Question: I've got the following code that successfully loads a garment. Chrome ember inspector shows that both Garment and its related model have loaded but I can't seem to display the related model (garment_colors) in the template.
Would really appreciate any help!
'{{log garment_colors}}' logs an empty array 'Class {type: function, content: Array[0], store: Class, _changesToSync: OrderedSet, loadingRecordsCount: 0...}__ember1410723197678: "ember522"__ember_meta__: Object__nextSuper: undefined_changesToSync: OrderedSetcontent: Array[0]isLoaded: trueisPolymorphic: undefinedloadingRecordsCount: 0name: "garment_colors"owner: Classstore: ClasstoString: function () { return ret; }type: App.GarmentColor__proto__: Object ember-1.7.0.js:14463'

'''
var attr = DS.attr,
belongsTo = DS.belongsTo,
hasMany = DS.hasMany;
App.Garment = DS.Model.extend({
name: attr(),
brand: attr(),
description: attr(),
materials: attr(),
garment_colors: hasMany('garmentColor')
});
App.GarmentColor = DS.Model.extend({
name: attr(),
color: attr(),
garment: belongsTo('garment')
});
App.DesignerRoute = Ember.Route.extend({
model: function(params) {
return this.store.find('garment',params.id);
},
setupController: function(controller, model) {
controller.set('content', model)
console.log(model);
},
});
'''
My json
'''
{
"garment":{
"id":2,
"name":"Ultra shirt",
"brand":"Gildan",
"description":"this is the description",
"materials":"5.6 oz. 50% preshrunk cotton, 50% polyester.",
"garment_color_ids":[
66,
67,
68
]
},
"garment_colors":[
{
"id":66,
"name":"Purple",
"color":"#4f237a"
},
{
"id":67,
"name":"Light Blue",
"color":"#89b4df"
},
{
"id":68,
"name":"Carolina Blue",
"color":"#91b0e6"
}
]
}
'''
Template - other attributes like name and brand display properly.
'''
<script type="text/x-handlebars" data-template-name="designer">
{{outlet}}
<div id="product-details">
<h4>Style</h4>
<p id="name">{{name}}</p>
<p id="brand">{{brand}}</p>
<p id="description">{{description}}</p>
<p id="materials">{{materials}}</p>
<h4>Color</h4>
{{log garment_colors}}
<div id="color-list">
{{#each garment_colors}}
<label class="btn" style="background-color:{{color}}">
<input type="radio" name="color" value="{{name}}">
</label>
{{/each}}
</div>
</div>
</script>
'''
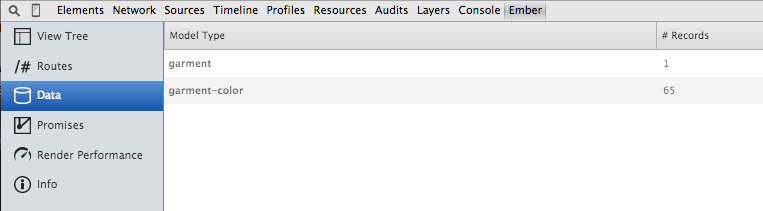
Answer: The 'RESTAdapter' expects the attribute name to be 'garment_colors'.
'''
"garment_colors":[
66,
67,
68
]
'''
Adding in values like this isn't supported in handlebars, depending on certain versions it will add metamorph tags into the html.
'''
<label class="btn" style="background-color:{{color}}">
<input type="radio" name="color" value="{{name}}">
</label>
'''
You'll either need to make it unbound, which will inject it right into the template, but won't be bound to the model.
'''
<label class="btn" style="background-color:{{unbound color}}">
<input type="radio" name="color" value="{{unbound name}}">
</label>
'''
Or you'll need to use bind-attr to bind the attribute to the property
'''
<label class="btn" {{bind-attr style=someProperty}}>
<input type="radio" name="color" {{bind-attr value=name}}>
</label>
'''
Example: <URL>